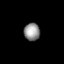
Tissue: prostate
Cell type: T cells
Senescence score: 0.352
Nuclear area (px): 279
Mean DAPI intensity: 143.746